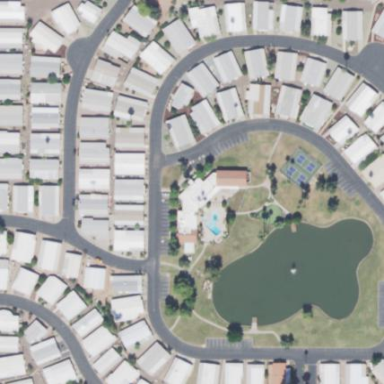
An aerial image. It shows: Residential area with mobile homes.